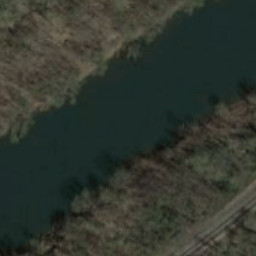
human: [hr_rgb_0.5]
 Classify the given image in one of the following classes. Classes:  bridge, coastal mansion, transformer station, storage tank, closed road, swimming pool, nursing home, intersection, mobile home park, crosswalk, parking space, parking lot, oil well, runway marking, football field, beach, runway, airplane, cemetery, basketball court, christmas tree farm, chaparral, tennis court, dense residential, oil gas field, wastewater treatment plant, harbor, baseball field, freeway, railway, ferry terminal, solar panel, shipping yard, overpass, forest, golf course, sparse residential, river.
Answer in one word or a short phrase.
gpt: river